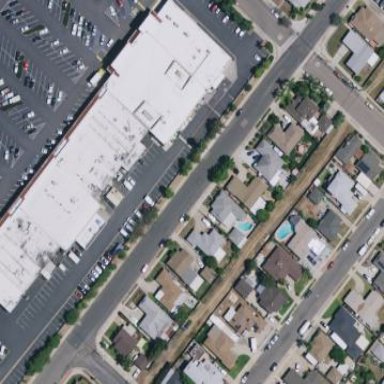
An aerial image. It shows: Commercial building.